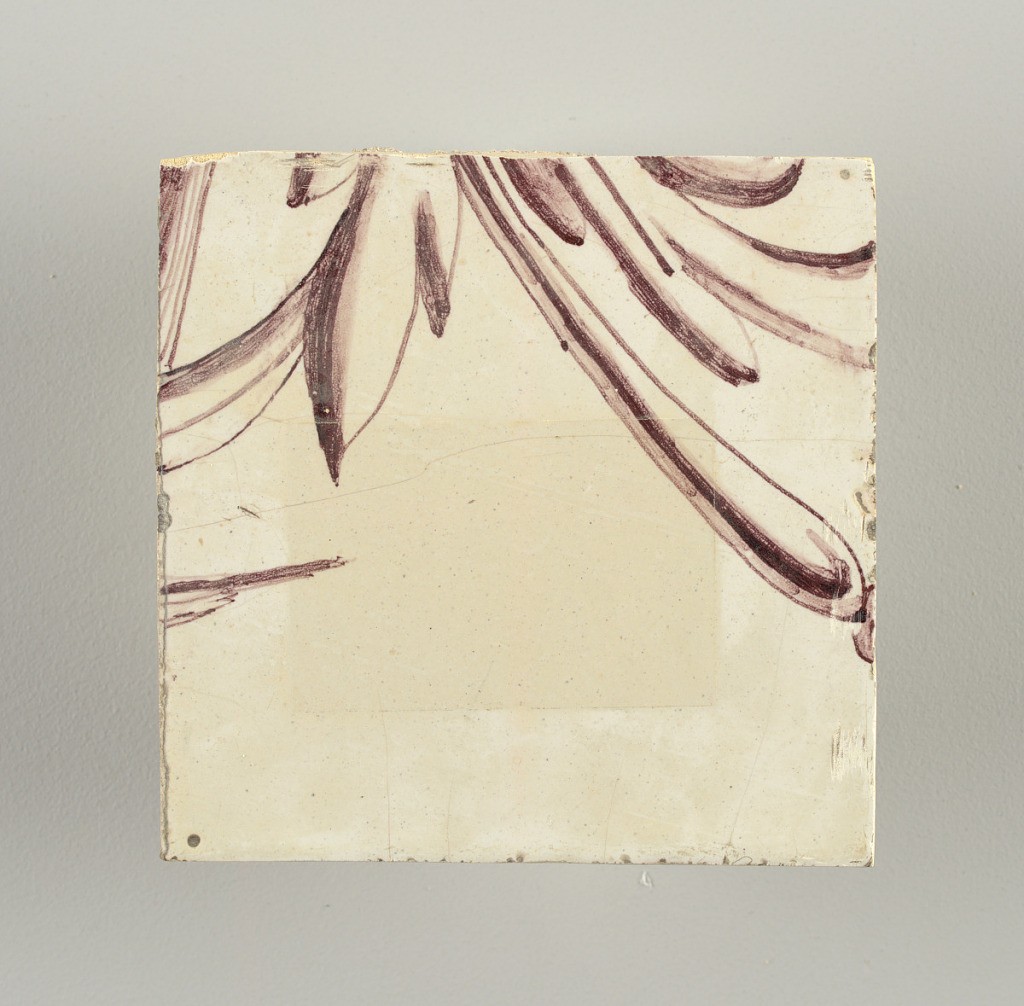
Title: Wall facing
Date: ca. 1725
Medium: tin-glazed earthenware, underglaze
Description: Running design for a frieze or a dado, composed of scrolls of foliage and strapwork, and four repeating motifs--a seated woman in a small upright oval medallion, a putto seated on a rocailled base, and strapwork in axial pattern.  The various panels, A to F, show various repeats of the same design, all being five tiles high and a varying number of tiles wide.